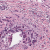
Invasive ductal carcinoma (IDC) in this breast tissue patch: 1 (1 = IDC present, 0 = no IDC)